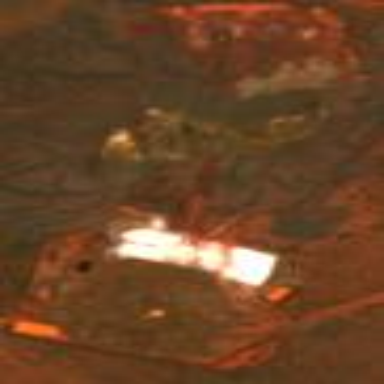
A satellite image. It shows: Industrial area used for mining operations.